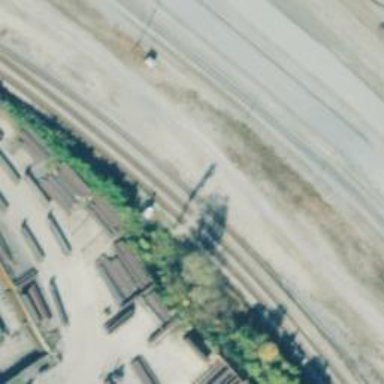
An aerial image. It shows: Abandoned railway yard is depicted.